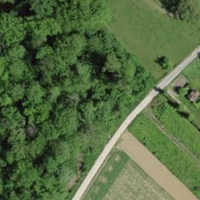
EUNIS habitat code: 25
Species observed at this site:
Galeopsis tetrahit